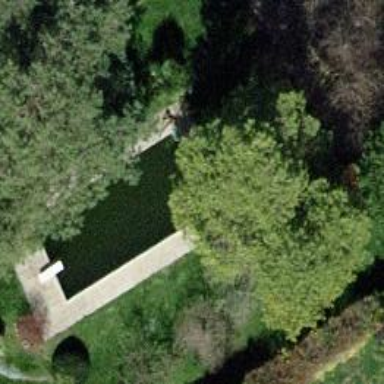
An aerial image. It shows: Swimming pool located in leisure land.